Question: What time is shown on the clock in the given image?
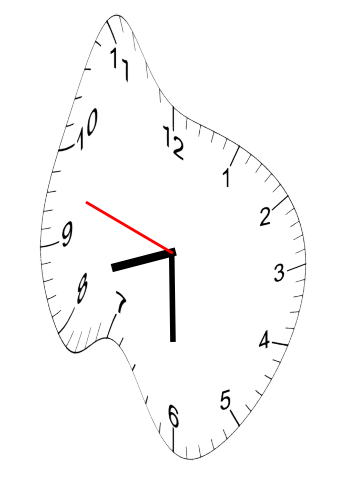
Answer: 08:29:48